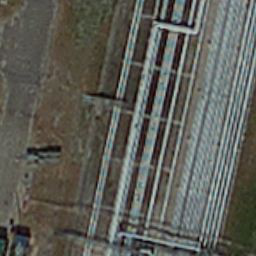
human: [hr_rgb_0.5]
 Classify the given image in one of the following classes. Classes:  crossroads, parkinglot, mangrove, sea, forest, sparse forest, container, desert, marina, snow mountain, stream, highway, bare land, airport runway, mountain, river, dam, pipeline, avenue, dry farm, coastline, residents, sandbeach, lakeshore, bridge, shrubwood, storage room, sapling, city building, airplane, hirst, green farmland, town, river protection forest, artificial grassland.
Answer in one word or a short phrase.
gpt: pipeline